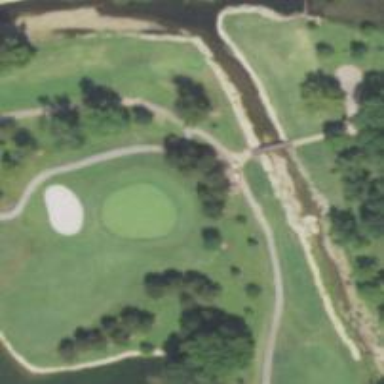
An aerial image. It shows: Golf cartpath that is also road path.